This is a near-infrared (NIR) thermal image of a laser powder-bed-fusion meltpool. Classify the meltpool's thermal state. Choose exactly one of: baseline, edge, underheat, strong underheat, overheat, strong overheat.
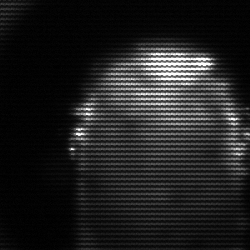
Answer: baseline